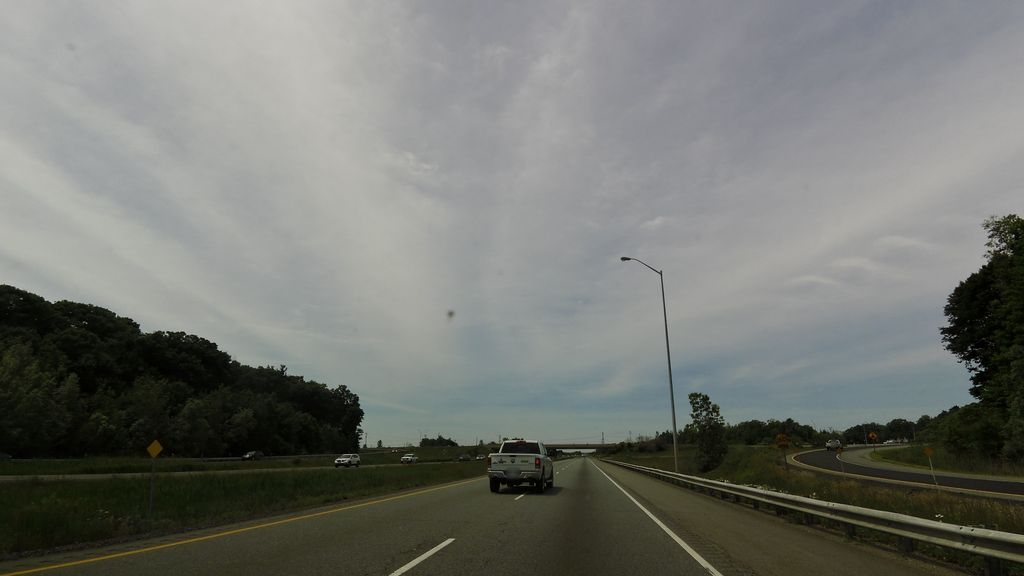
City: hamilton